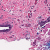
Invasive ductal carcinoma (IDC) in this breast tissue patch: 0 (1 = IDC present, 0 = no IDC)